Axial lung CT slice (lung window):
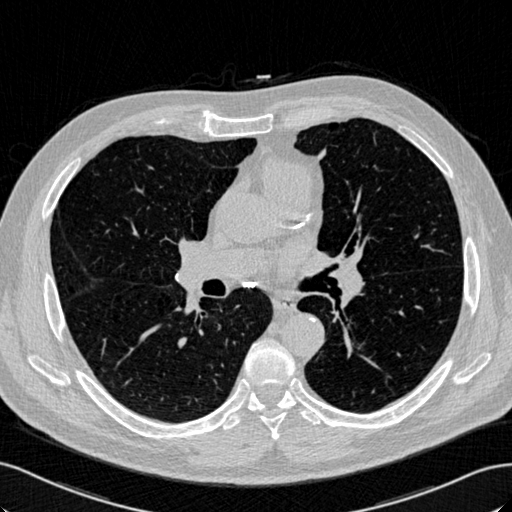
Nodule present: no